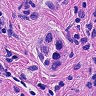
Metastatic tissue present: yes